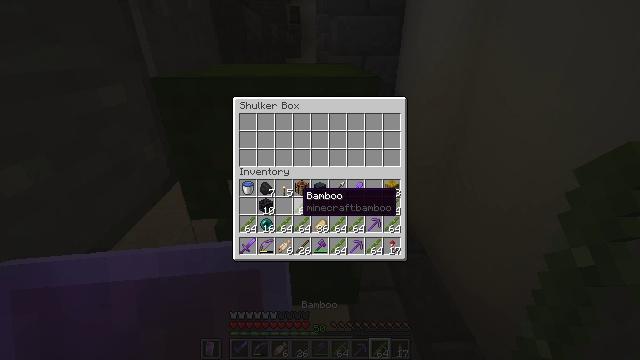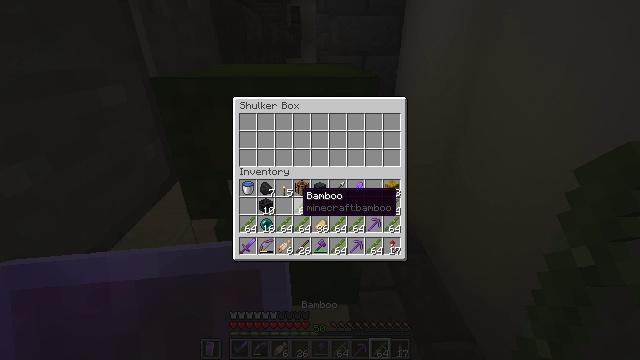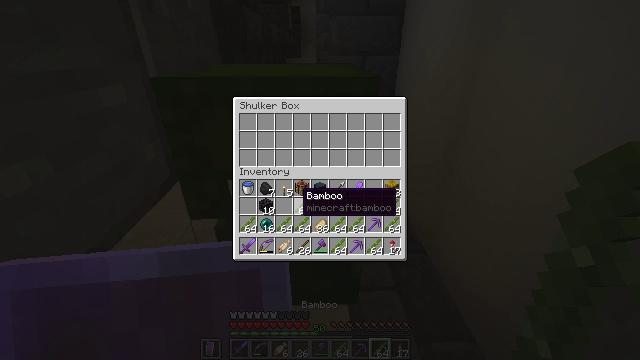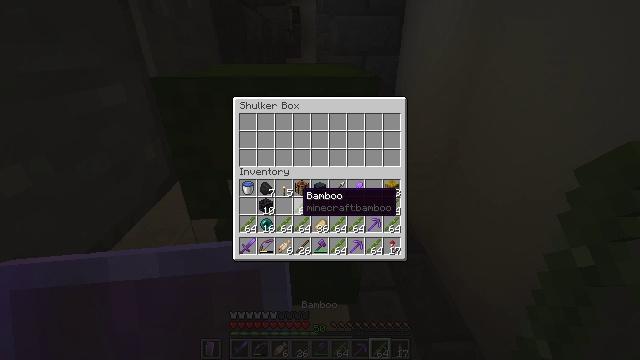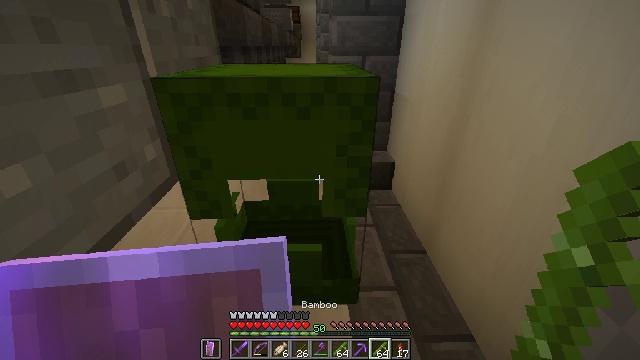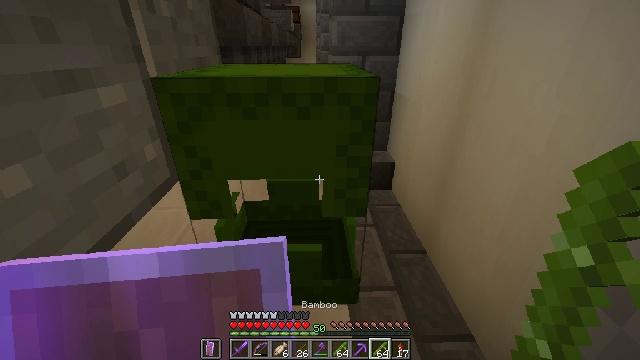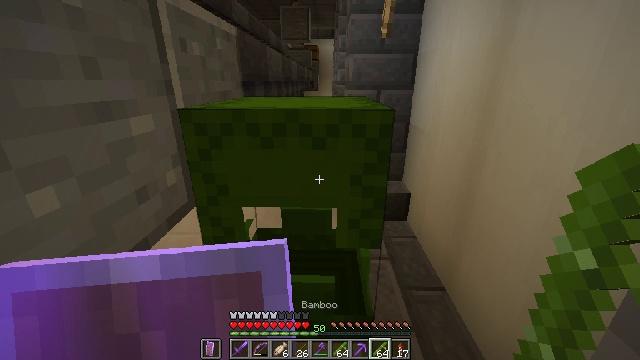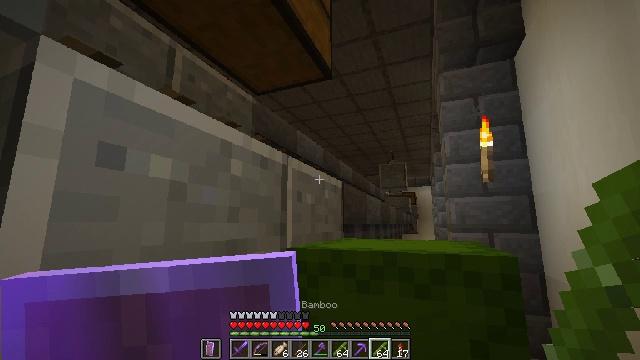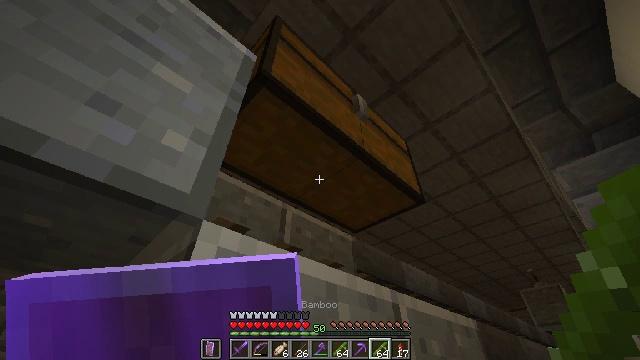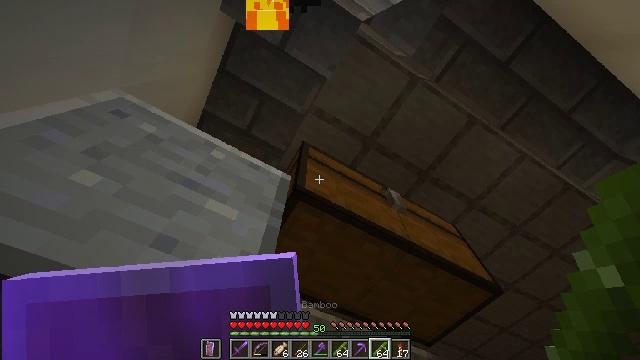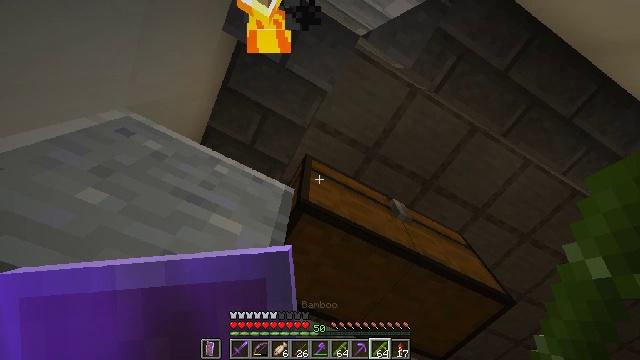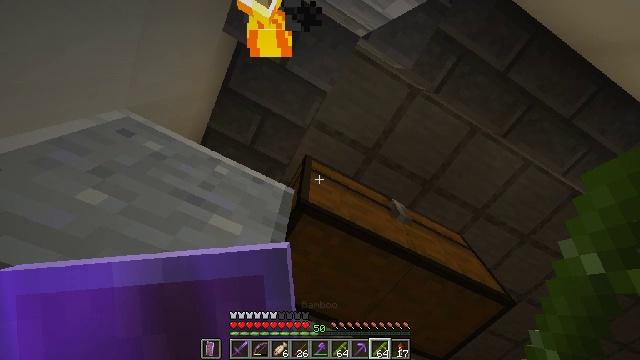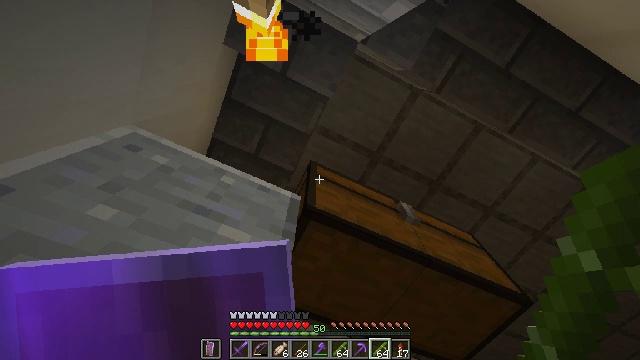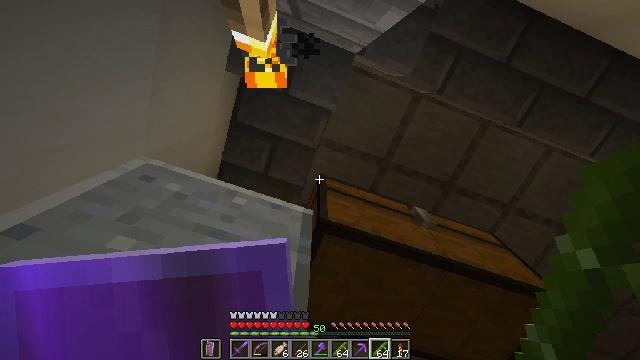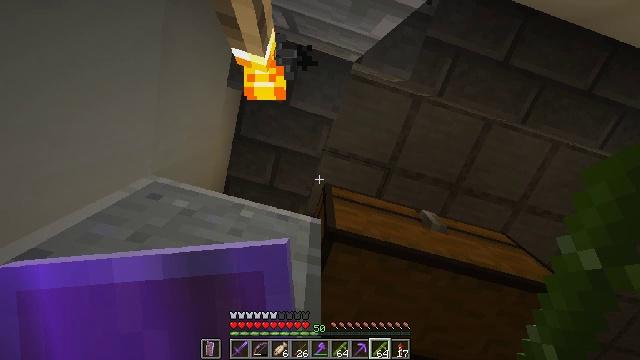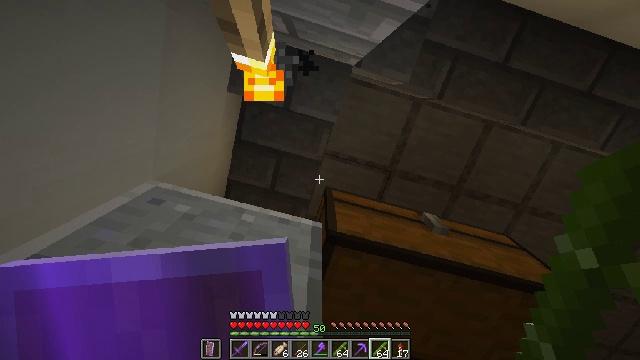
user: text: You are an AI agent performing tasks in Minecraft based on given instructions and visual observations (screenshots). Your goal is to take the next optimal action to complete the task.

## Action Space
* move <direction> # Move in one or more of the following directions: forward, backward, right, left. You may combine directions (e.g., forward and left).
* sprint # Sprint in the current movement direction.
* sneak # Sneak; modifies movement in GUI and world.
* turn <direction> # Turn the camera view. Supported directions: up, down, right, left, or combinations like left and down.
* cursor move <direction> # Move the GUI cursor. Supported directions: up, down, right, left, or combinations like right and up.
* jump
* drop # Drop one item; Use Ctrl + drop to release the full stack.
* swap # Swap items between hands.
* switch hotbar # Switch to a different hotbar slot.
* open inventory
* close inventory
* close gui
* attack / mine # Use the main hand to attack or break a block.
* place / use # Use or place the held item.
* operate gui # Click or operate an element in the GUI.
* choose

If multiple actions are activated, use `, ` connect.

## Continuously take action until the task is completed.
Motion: motion action
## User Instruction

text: Pick up the lime shulker box from the ground.
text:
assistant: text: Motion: no_op
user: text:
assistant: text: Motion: no_op
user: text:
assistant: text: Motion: no_op
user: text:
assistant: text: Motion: no_op
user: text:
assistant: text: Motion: no_op
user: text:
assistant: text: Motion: turn left and up
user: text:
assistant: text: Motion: turn left and up
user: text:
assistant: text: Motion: turn left and up
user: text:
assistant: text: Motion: turn left and up
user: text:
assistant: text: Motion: turn left and up
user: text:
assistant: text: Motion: no_op
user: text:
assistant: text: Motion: turn left and up
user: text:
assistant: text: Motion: turn left and up
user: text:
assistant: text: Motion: turn left and up
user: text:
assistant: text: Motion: no_op
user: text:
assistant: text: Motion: no_op
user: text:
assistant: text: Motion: no_op
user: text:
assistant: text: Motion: turn right
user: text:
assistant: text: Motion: turn right and down
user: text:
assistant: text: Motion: turn down
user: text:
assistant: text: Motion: turn down
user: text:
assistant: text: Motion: turn down
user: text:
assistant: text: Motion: turn down
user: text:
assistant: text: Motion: turn right and down
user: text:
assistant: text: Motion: turn right and down
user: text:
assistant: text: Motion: no_op
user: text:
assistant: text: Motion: use / place
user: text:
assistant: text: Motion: use / place
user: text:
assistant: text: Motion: use / place
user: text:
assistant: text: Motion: use / place